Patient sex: M
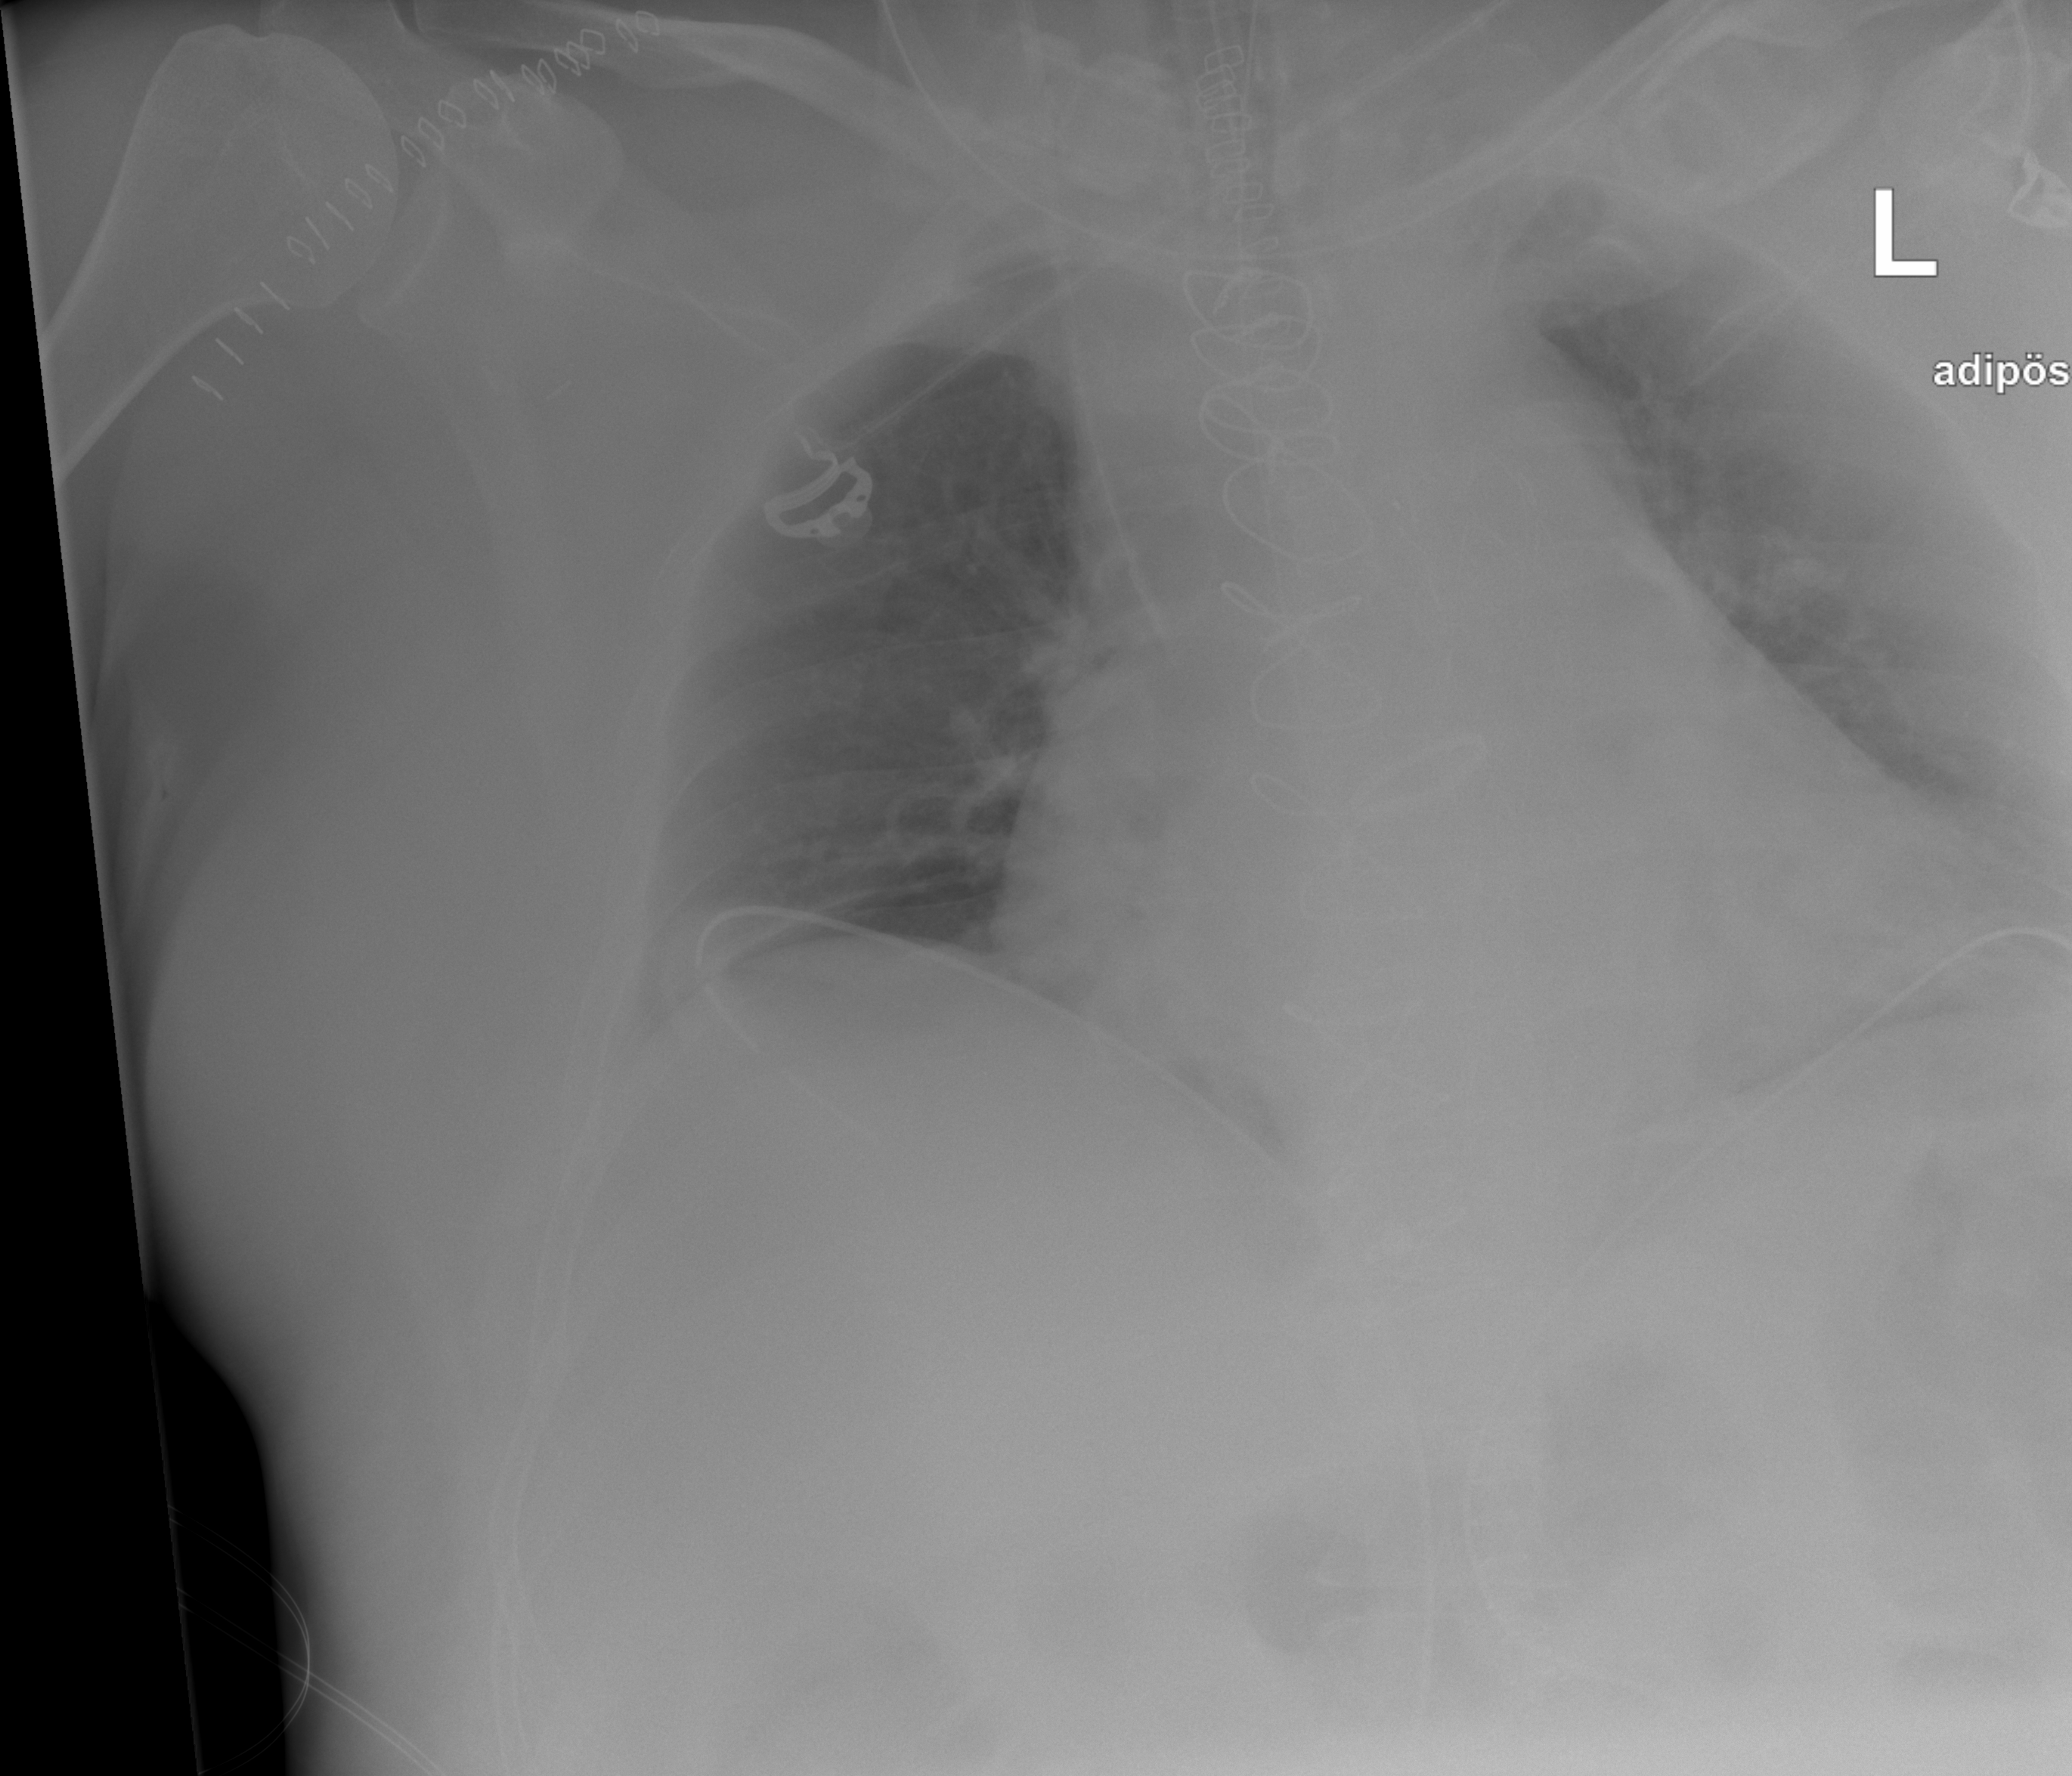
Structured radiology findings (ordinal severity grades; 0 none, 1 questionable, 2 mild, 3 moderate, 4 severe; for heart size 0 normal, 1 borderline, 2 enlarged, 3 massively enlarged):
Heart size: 0
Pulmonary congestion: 1
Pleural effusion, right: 0
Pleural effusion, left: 0
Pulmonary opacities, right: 0
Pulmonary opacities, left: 0
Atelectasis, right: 1
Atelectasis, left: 1